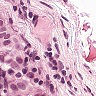
Metastatic tissue present: yes